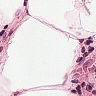
Metastatic tissue present: no